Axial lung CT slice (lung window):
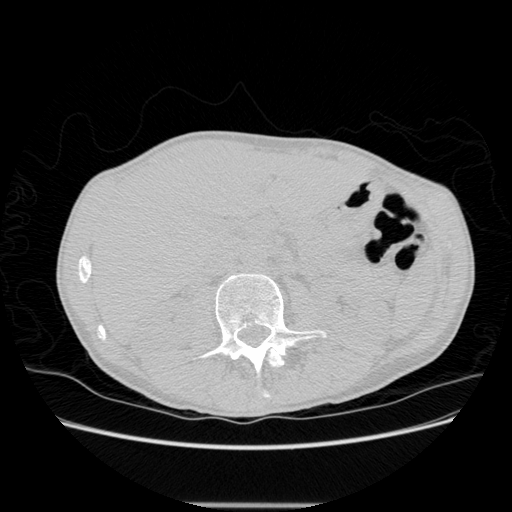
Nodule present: no